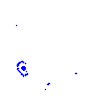
Particle: kaon